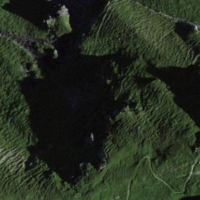
EUNIS habitat code: 26
Species observed at this site:
Hedysarum hedysaroides